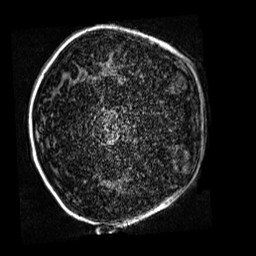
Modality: MP2RAGE
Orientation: axial
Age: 10
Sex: female
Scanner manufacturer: siemens
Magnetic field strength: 3 T
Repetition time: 4 s
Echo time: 0.00299 s